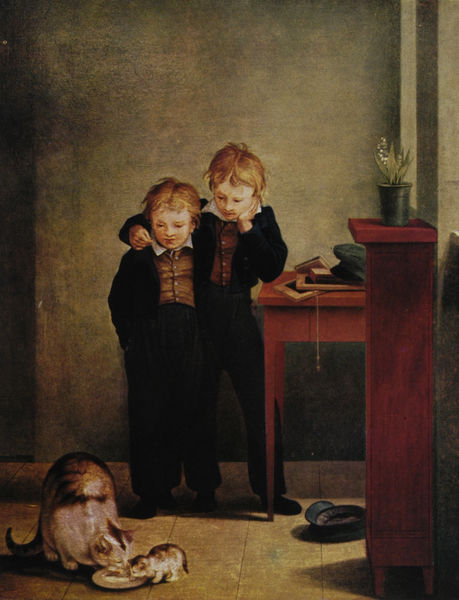
Titel: Kinder mit Katzen
Künstler: Georg Friedrich Kersting
Standort: Karlsruhe
Institution: Privatbesitz
Schlagwörter: gemälde, kopf, schatten, weiß, gelb, grün, blume, braun, fenster, holz, hut, kreide, köpfe, licht, raum, schwarz, tisch, zimmer, ölbild, blick, rot, tier, tiere, malerei, anzug, anzüge, gesichter, hemd, mütze, trinken, wand, architektur, arme, augen, blicke, kleidung, kragen, schale, schüssel, teller, hände, innenraum, möbel, porträt, schauen, boden, haare, interieur, familie, kind, paar, pflanze, scheitel, genre, kinder, fell, schwanz, topf, bücher, kommode, schrank, schreibtisch, umarmung, genrebild, fußboden, parkett, schule, buben, hosen, jungen, knaben, hemden, kette, baby, dielen, essen, tafel, diele, zimmerpflanze, holzdielen, junge, knöpfe, weste, geschwister, umarmen, zusehen, katze, doppelporträt, füttern, milch, schlecken, dielenboden, stift, pult, betrachten, kätzchen, öffnung, fressen, rotbraun, zunge, schüler, sekretär, sekretät, lernen, vertiko, beobachtend, brüder, griffel, jungkatze, katzen, katzenjunges, katzenkind, katzenmamma, maiglöckchen, napf, otbraun, schiefertafeln, westen, zuschauen, katzenjunge, bube, zuhause, teler, tafeln, hur, malrei, schuljunge, futternapf, schreibtafeln